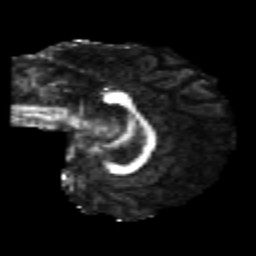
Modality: FA
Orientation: sagittal
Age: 22
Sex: female
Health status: healthy
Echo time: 0.074 s